Question: i have a problem i was searching all day for answer and did't find it.
The code:
'''
<div class="visible-xs navbar navbar-ti navbar-fixed-top ">
<div class="container">
<div class="navbar-header">
<button type="button" class="navbar-toggle pull-left" data-toggle="collapse" data-target="#navbar" >
<span class="glyphicon glyphicon-menu-hamburger white"></span>
</button>
<button type="button" class="navbar-toggle collapsed pull-right">
<span class="glyphicon glyphicon-search white"></span>
</button>
</div>
<div id="navbar" class="collapse navbar-collapse">
<ul class="nav navbar-nav">
<li><a href="wheretobuy.aspx" style="color:#fff;" >Where to Buy</a></li>
<li><a href="cookware.aspx" style="color:#fff;" >Cookware Sets</a></li>
<li><a href="registration.aspx" style="color:#fff;" >Register Product</a></li>
<li><a href="qualitystandards.aspx" style="color:#fff;" >Quality Standards</a></li>
<li><a href="customerreviews.aspx" style="color:#fff;" >Customer Reviews</a></li>
<li><a href="rvinfo.aspx"style="color:#fff;" >RV Information</a></li>
<li><a href="marineinfo.aspx" style="color:#fff;" >Marine Information</a></li>
<li><a href="aboutus.aspx" style="color:#fff;" >About Us</a></li>
<li><a href="contactus.aspx" style="color:#fff;" >Contact Us</a></li>
</ul>
</div>
</div>
</div>
'''
What i added to bootstrap.css :
'''
.white {
color: #fff !important; }.navbar-ti {
background-color:#200c03;}
'''

I need to set width of collapsed nav like on picture and i wanna remove the line that arrow is pointing to . :)
i use bootstrap 3.4 and i did't change anything to bootstrap.css just added some classes. Can someone help me ?
P.S Sorry for bad English :) .
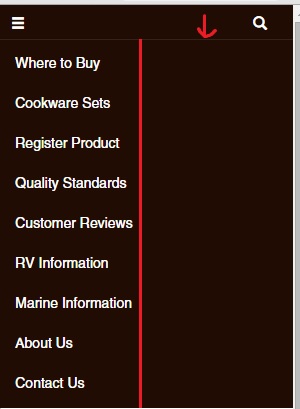
Answer: That horizontal line is being produced by the 'box-shadow' property set on the '.navbar-collapse' element. In your bootstrap.css add the following rule:
'''
.navbar-collapse {
box-shadow: 0 0 0; // remove box-shadow
}
'''